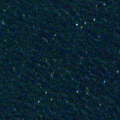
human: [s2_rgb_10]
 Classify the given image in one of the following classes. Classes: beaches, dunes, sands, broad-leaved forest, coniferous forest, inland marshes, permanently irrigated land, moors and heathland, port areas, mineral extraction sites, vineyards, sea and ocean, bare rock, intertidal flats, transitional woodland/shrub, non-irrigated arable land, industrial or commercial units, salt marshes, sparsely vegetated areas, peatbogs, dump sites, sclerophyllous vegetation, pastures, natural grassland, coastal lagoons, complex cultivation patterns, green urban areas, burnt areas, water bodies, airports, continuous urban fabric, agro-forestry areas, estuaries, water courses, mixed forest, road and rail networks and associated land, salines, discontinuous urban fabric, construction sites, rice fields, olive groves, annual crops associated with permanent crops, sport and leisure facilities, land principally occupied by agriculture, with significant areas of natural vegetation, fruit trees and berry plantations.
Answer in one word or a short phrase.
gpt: sea and ocean